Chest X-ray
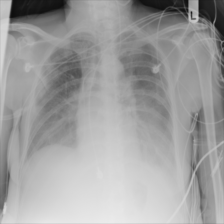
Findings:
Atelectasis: negative
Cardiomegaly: negative
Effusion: negative
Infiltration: positive
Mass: negative
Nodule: negative
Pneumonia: negative
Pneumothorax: negative
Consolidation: negative
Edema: negative
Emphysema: negative
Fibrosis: negative
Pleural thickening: negative
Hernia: negative